Question: I am posting some data into a mysql database using soome html and php. I am having some difficulty to post the radio. I think I am messing up the way I am declaring it in my php and in the database. I have defined the radio as tinyint. This is my php
'''
$value = $_POST['name'];
$value2 = $_POST['email'];
$value3 = $_POST['address'];
$value4 = $_POST['city'];
$value5 = $_POST['state'];
$value6 = $_POST['zip'];
$value7 = $_POST['primary'];
$sql = "INSERT INTO demo (name, email, address, city, state, zip, primary) VALUES ('$value', '$value2', '$value3', '$value4', '$value5', '$value6', '$value7')";
'''
html
'''
<div id="options">
<div class="opt1"><input type="radio" name="primary" value="Color" /></div>
<div class="opt2"><input type="radio" name="primary" value="Dry" /></div>
<div class="opt3"><input type="radio" name="primary" value="Damaged" /></div>
<div class="opt4"><input type="radio" name="primary" value="Thinning" /></div>
</div>
'''
I have other form elements as text fields and they are going though
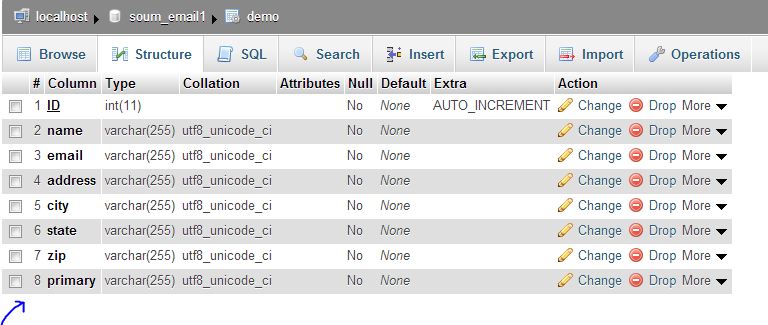
Answer: Your issue is (I believe) caused by using 'intval()'.
The value you are passing is a string - either Color, Dry, Damaged, or Thinning.
If you want to pass an integer to '$value7' - change the values of your radio buttons in the html to the desired result.
eg:
'<div class="opt1"><input type="radio" name="primary" value="1" /></div>'